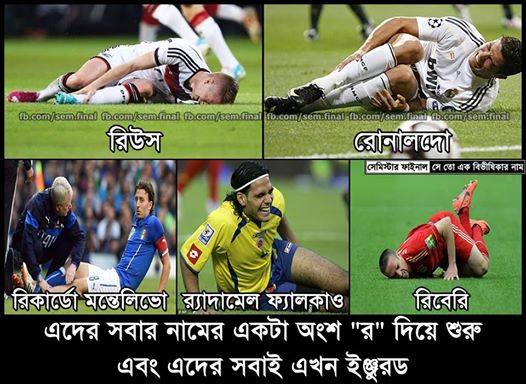
Caption: রিউস রোনালদো রিকার্ডো মন্তেলিভো রাদামেল ফ্যালকাও রিবেরি এদের সবার নামের একটা অংশ "র" দিয়ে শুরু এবং এদের সবাই এখন ইঞ্জুরড
Label: non-hate